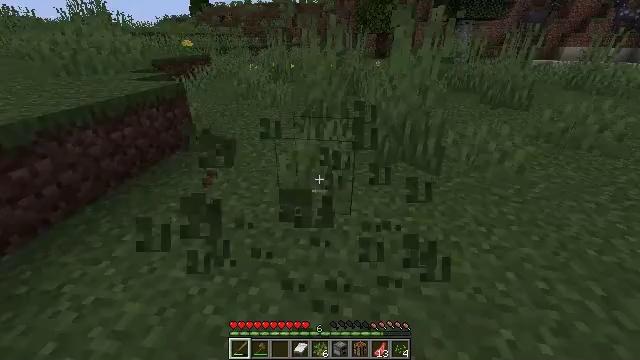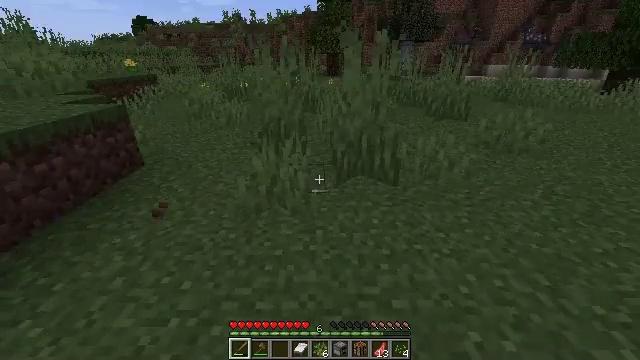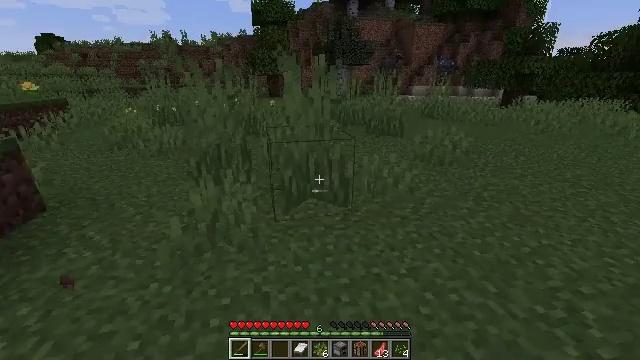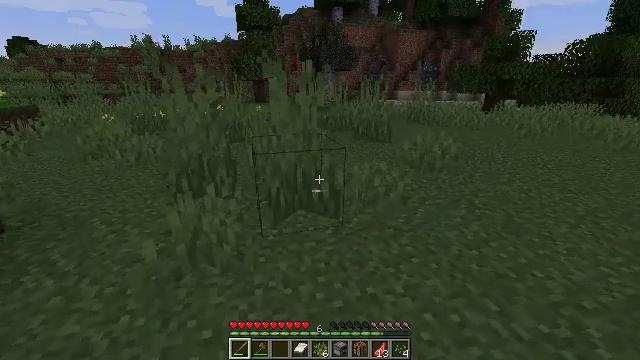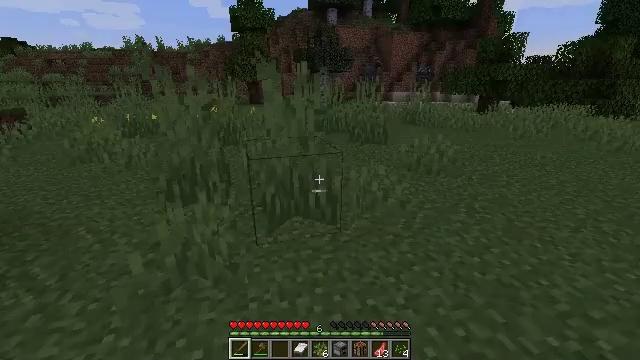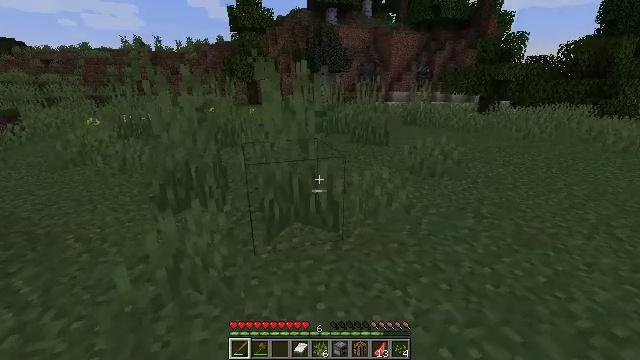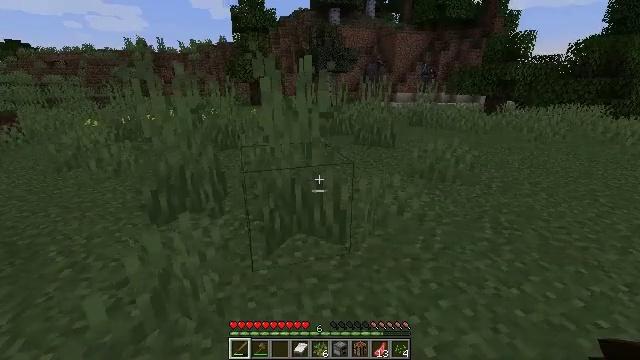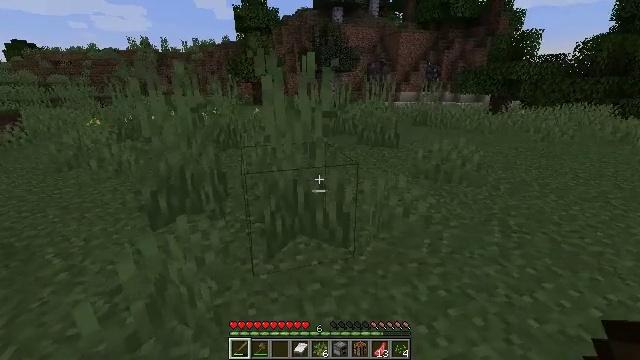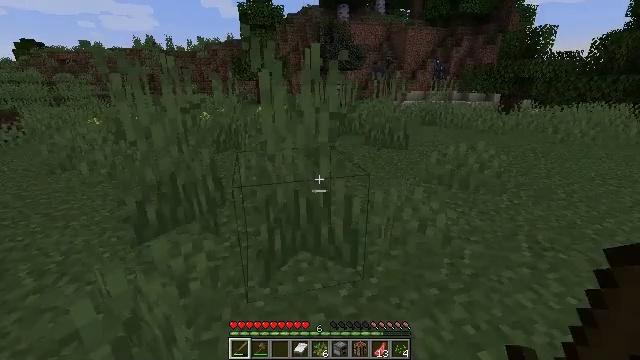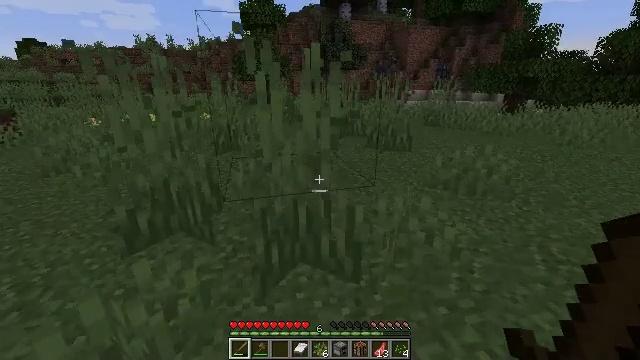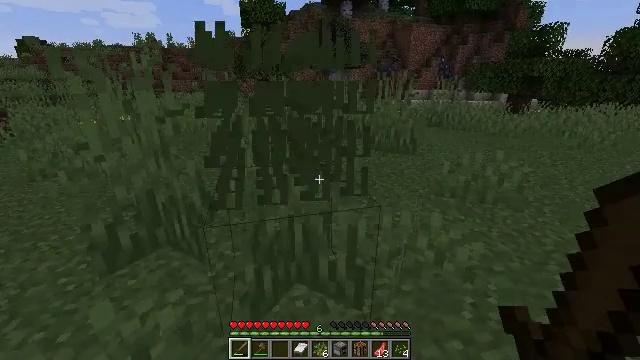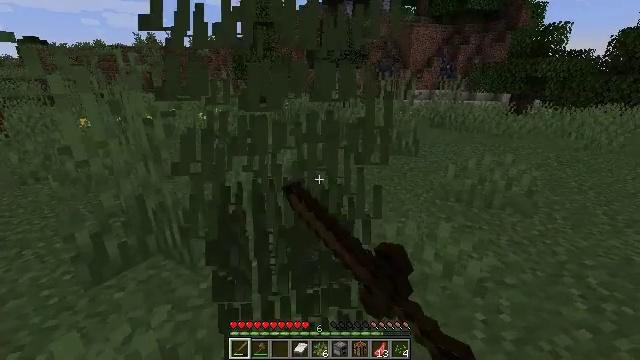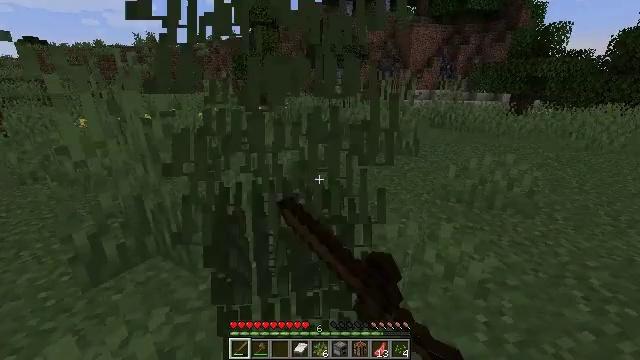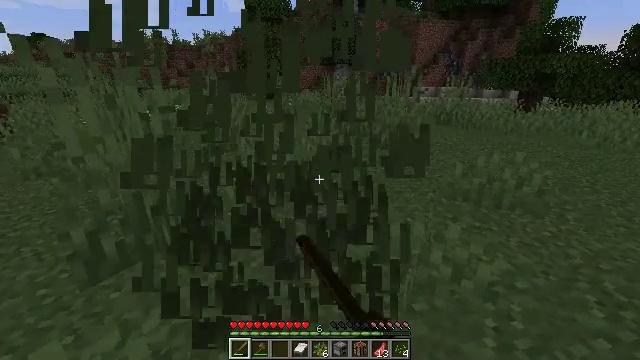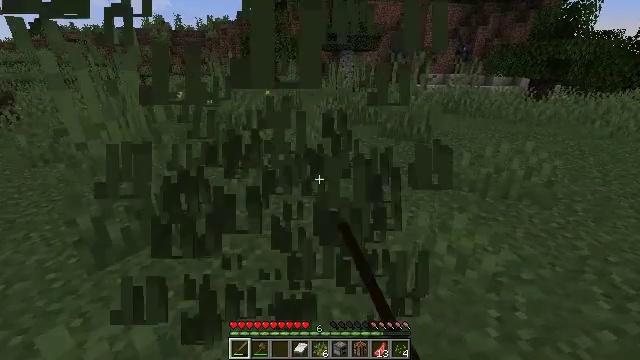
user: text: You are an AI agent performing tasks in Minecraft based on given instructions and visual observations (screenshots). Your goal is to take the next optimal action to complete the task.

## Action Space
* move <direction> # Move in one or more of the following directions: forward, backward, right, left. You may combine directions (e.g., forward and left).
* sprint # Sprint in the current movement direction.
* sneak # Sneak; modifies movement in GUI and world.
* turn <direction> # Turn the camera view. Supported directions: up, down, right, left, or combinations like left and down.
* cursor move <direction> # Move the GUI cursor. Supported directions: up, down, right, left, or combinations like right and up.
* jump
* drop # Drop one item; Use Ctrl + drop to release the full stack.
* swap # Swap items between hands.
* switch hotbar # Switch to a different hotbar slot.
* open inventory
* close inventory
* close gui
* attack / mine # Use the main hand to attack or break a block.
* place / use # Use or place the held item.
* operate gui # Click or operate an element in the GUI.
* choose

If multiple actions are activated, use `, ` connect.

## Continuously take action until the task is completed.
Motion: motion action
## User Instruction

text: Gather tall grass by hitting it.
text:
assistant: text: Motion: move forward, turn right and up
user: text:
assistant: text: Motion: move forward, turn right and up
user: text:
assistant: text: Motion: move forward, turn right and up
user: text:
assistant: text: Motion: move forward, turn right
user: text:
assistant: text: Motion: move forward
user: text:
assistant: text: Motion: move forward
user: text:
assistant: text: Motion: move forward
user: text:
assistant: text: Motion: move forward, turn left
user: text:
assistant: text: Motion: move forward
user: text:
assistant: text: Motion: move forward, attack / mine
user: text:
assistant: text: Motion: attack / mine
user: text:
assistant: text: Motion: attack / mine
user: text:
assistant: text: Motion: no_op
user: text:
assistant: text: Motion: turn left and down
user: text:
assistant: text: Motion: no_op